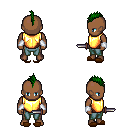
a pixel art fantasy rpg character, male body template, human, dark skin, gold chest armor, teal pants, green mohawk hairstyle, white cloth bracers, brown slippers, dagger, four views (front, back, left, right), 2x2 character sprite sheet, small pixel art, hard edges, no anti-aliasing